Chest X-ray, AP view. Patient: 23 years old, sex F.
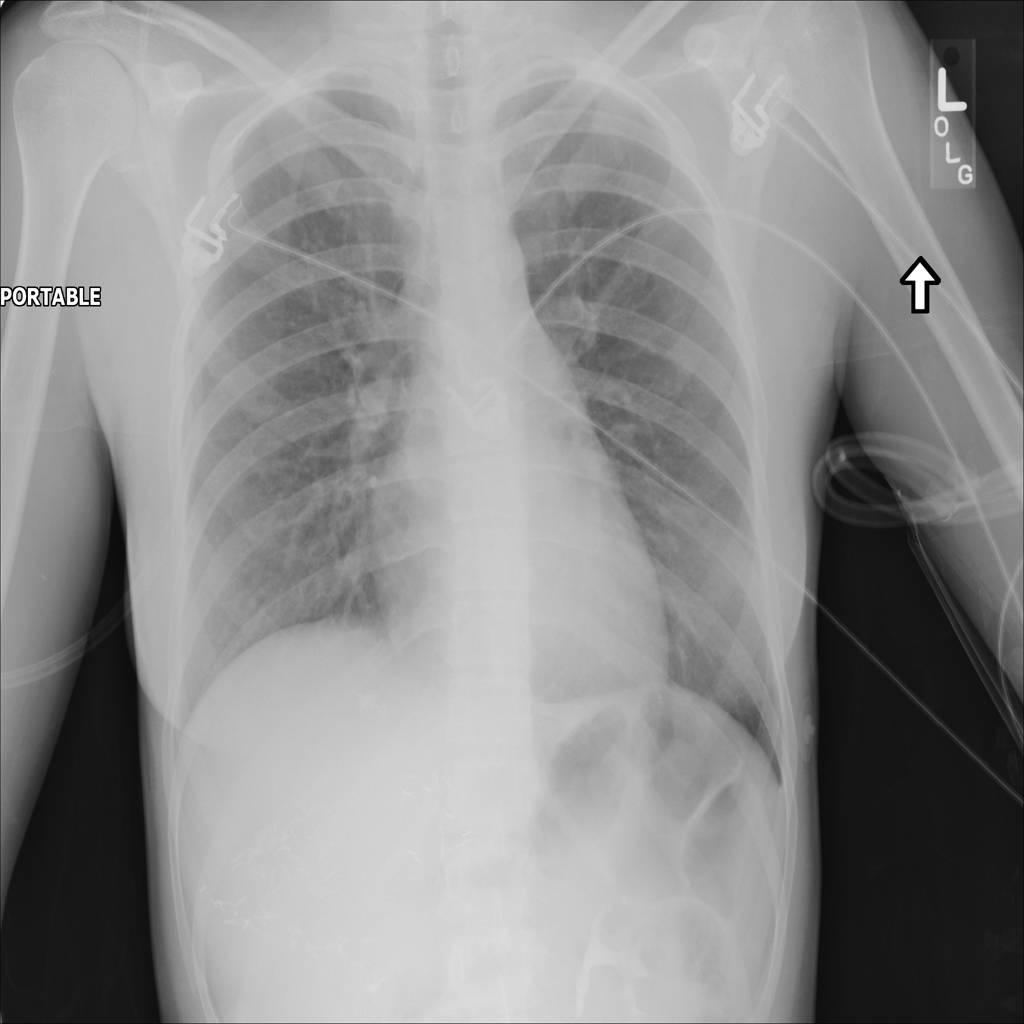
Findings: No Finding